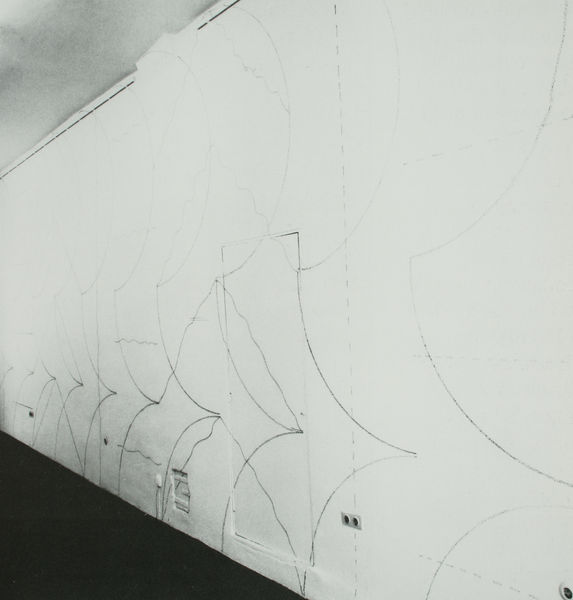
Titel: Double Drawing : A 36'' (90 cm) grid covering both walls
Künstler: Sol Lewitt
Standort: Laupheim
Institution: Privatsammlung
Schlagwörter: weiß, bewegung, grau, raum, schwarz, zeichnung, zimmer, muster, wand, boden, decke, kreis, bogen, zwei, abstrakt, formen, linien, saal, wandmalerei, dünn, foto, fotografie, bögen, vier, minimalismus, linie, kabel, linear, form, strich, kreise, bleistift, stift, museum, sol, sechs, objekt, lewitt, wiederholung, installation, zeichung, graphit, rhythmus, dokumentation, minimal, puristisch, steckdose, steckdosen, graffiti, wandzeichnung, konkret, streetart